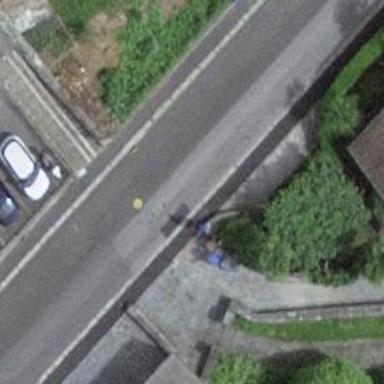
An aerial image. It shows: Road with steps.